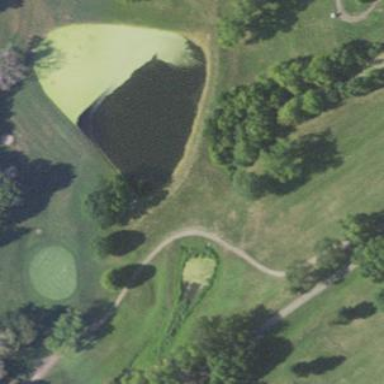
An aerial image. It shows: Water hazard in golf course. The hazard is natural water feature.